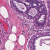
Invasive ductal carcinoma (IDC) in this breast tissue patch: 0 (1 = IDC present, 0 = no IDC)